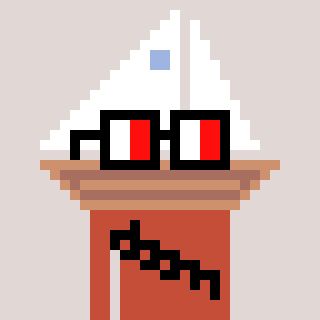
a pixel art character with square glasses with black frames and red eyes, a sailboat-shaped head and a rust-colored body on a warm background